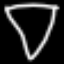
Label: diamond